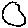
Label: circle